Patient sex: F
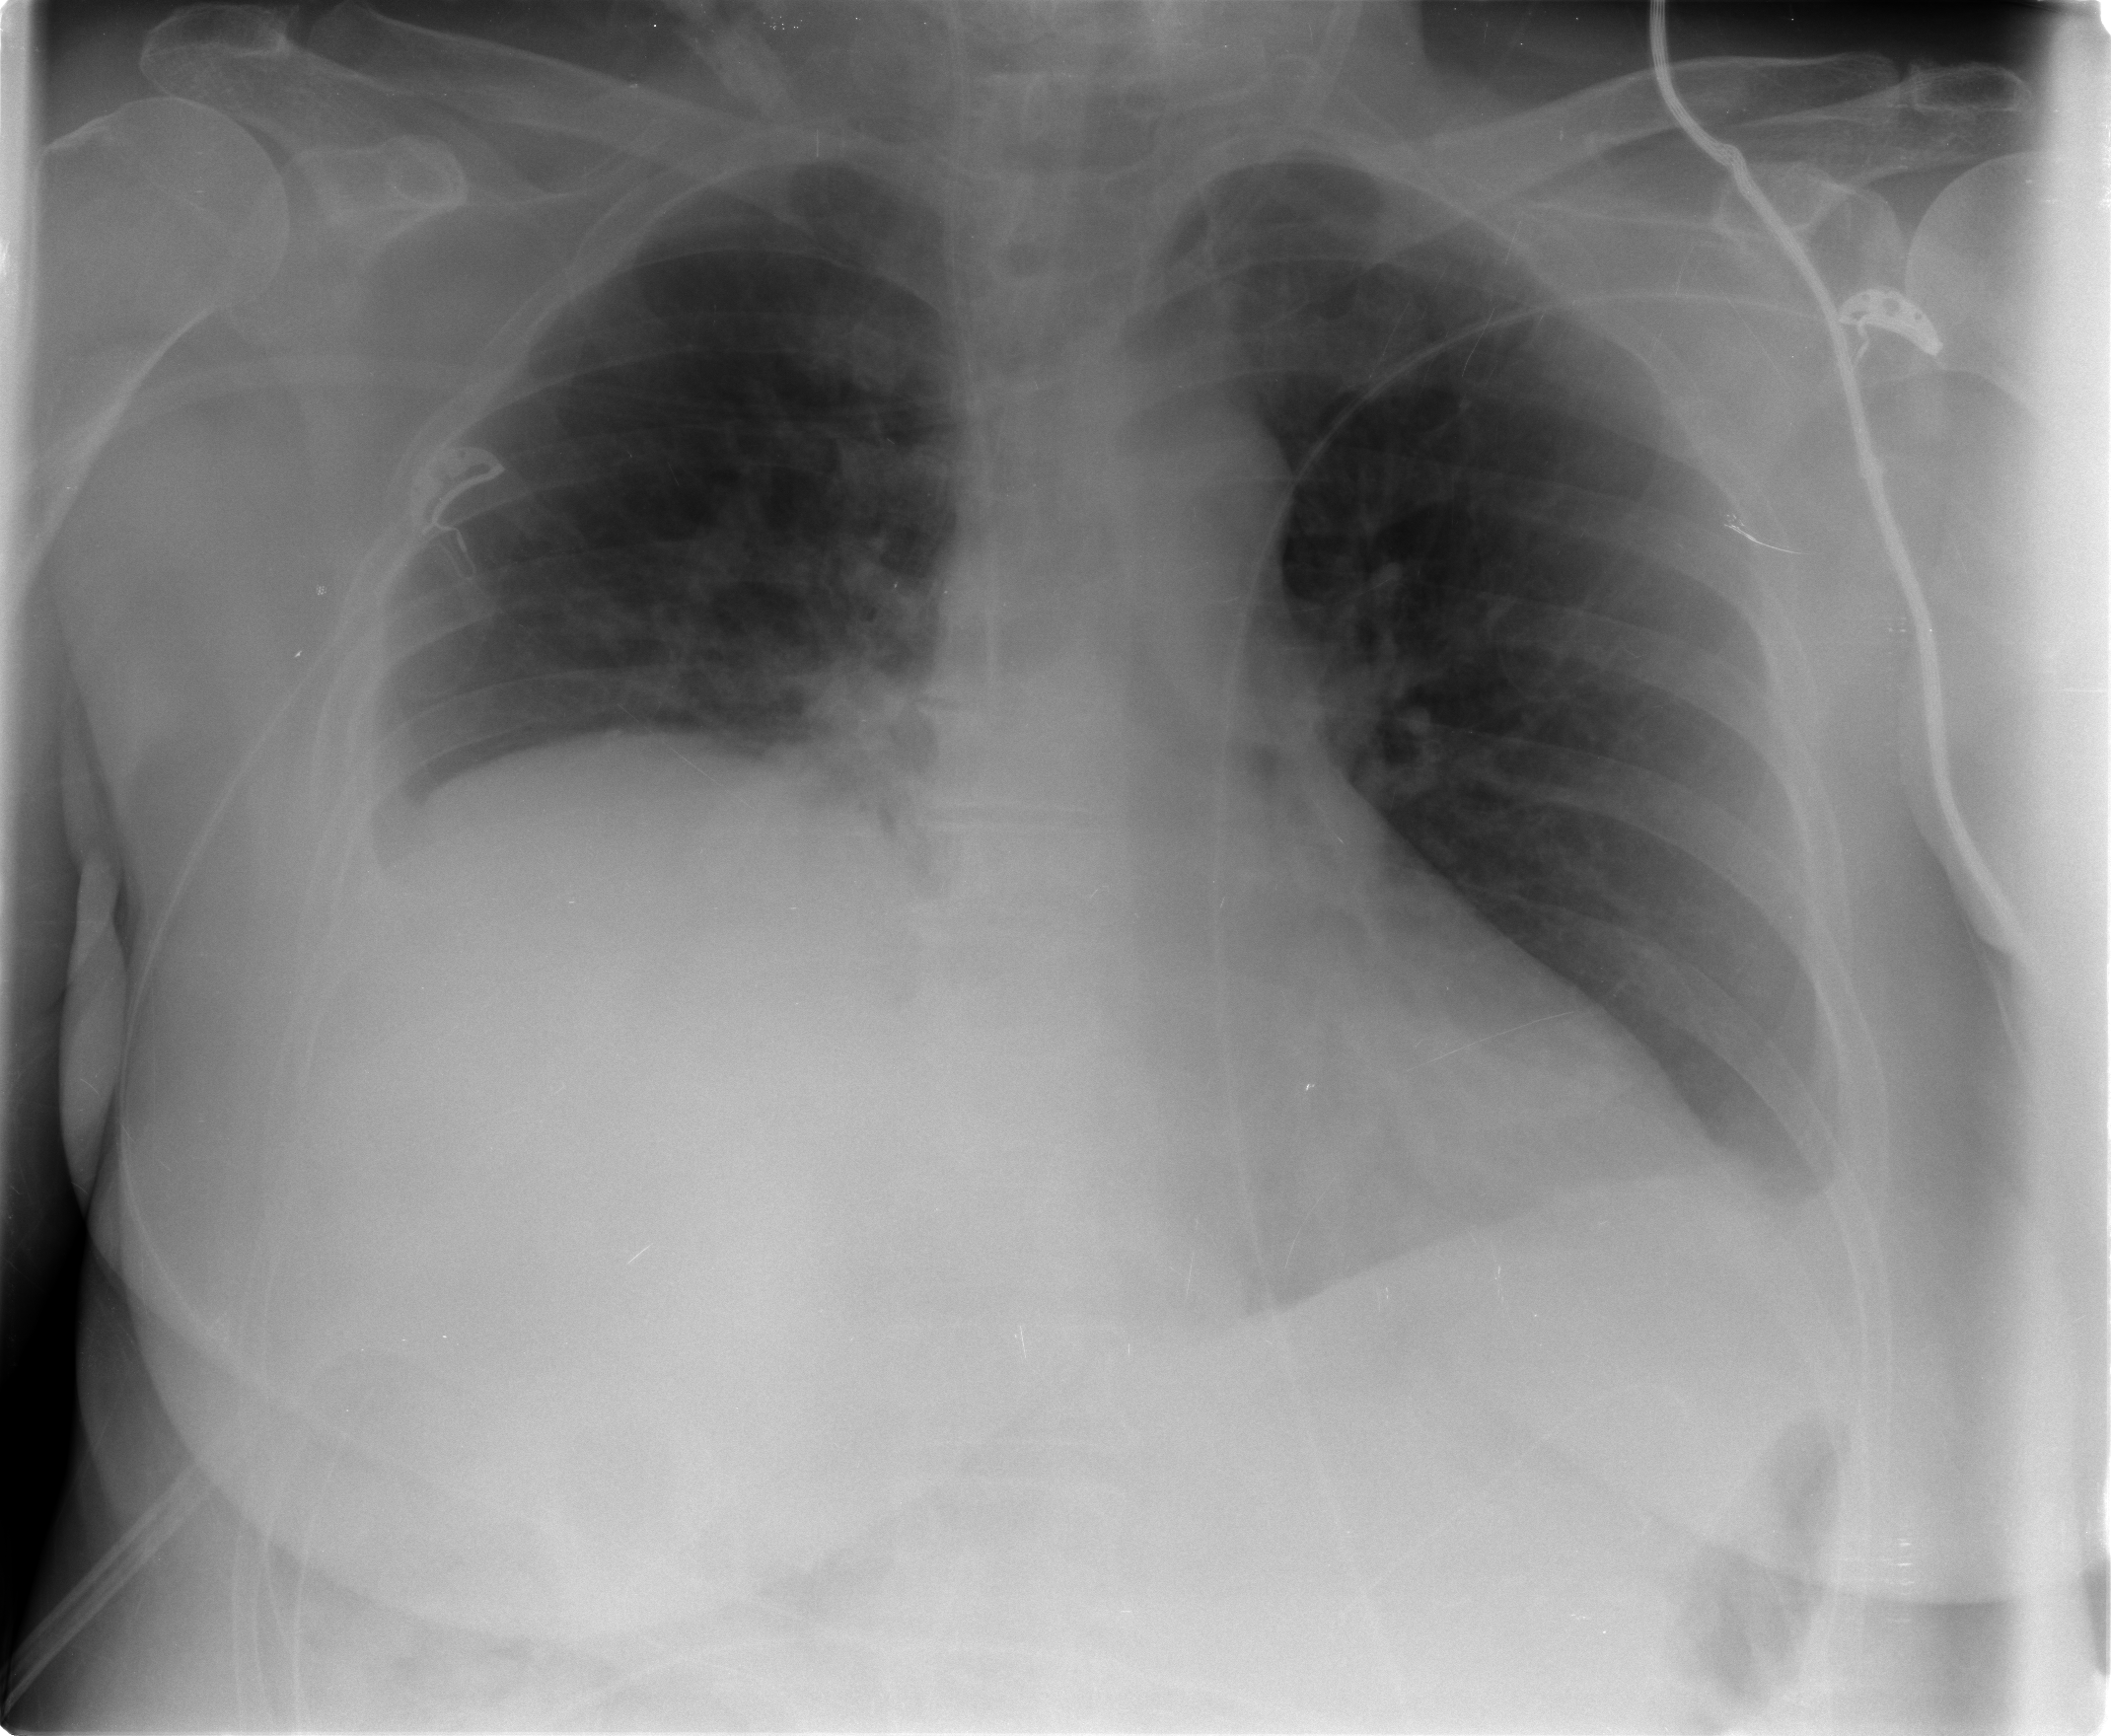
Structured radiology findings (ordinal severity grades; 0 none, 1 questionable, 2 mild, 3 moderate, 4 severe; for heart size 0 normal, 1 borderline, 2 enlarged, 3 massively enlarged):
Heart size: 0
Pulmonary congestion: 1
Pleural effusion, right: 1
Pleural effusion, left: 2
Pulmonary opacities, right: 0
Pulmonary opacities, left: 0
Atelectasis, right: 2
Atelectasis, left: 2